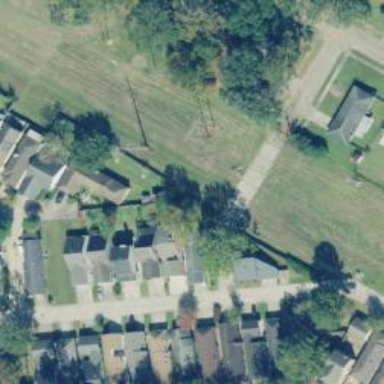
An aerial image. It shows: Residential road.